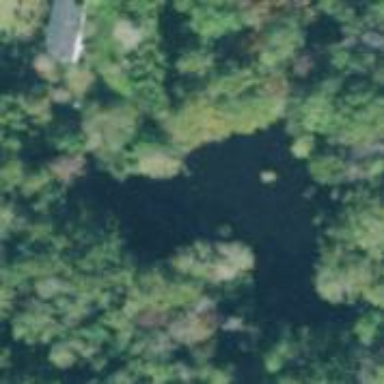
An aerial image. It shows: Serene pond surrounded by nature.